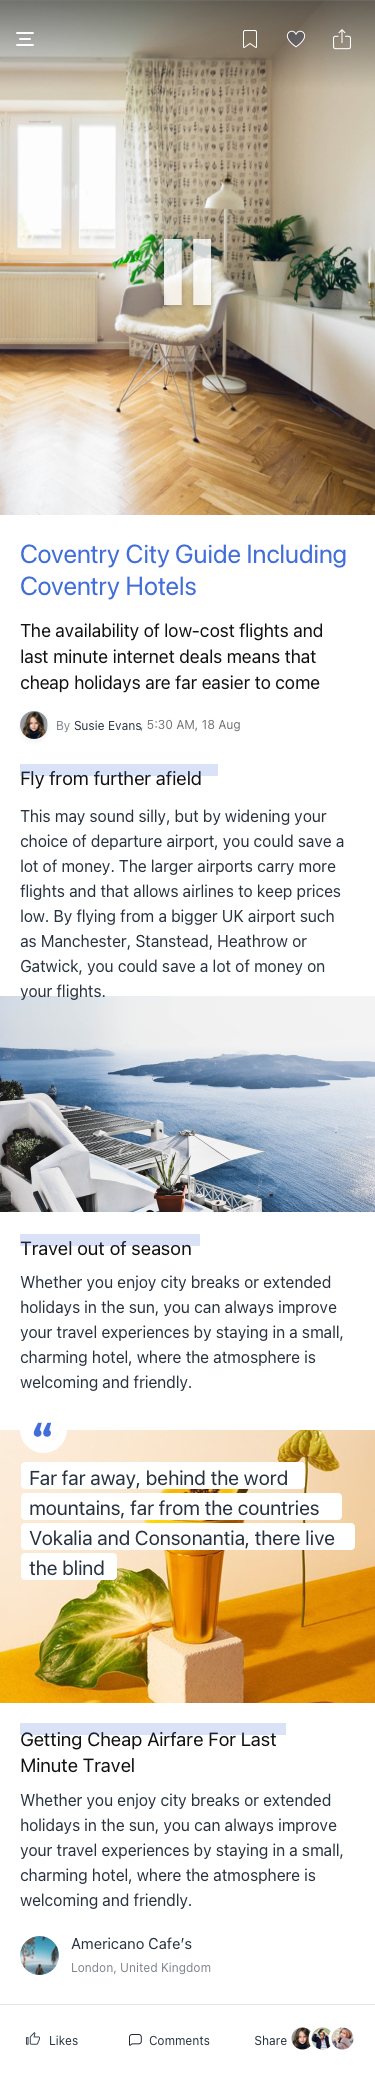
Text in this UI design:
Whether you enjoy city breaks or extended holidays in the sun, you can always improve your travel experiences by staying in a small, charming hotel, where the atmosphere is welcoming and friendly.
Whether you enjoy city breaks or extended holidays in the sun, you can always improve your travel experiences by staying in a small, charming hotel, where the atmosphere is welcoming and friendly.
Travel out of season
Getting Cheap Airfare For Last Minute Travel
Far far away, behind the word mountains, far from the countries Vokalia and Consonantia, there live the blind
“
Fly from further afield
Coventry City Guide Including Coventry Hotels
The availability of low-cost flights and last minute internet deals means that cheap holidays are far easier to come
This may sound silly, but by widening your choice of departure airport, you could save a lot of money. The larger airports carry more flights and that allows airlines to keep prices low. By flying from a bigger UK airport such as Manchester, Stanstead, Heathrow or Gatwick, you could save a lot of money on your flights.
Americano Cafe’s
London, United Kingdom
Share
Comments
Likes
Susie Evans
By
, 5:30 AM, 18 Aug